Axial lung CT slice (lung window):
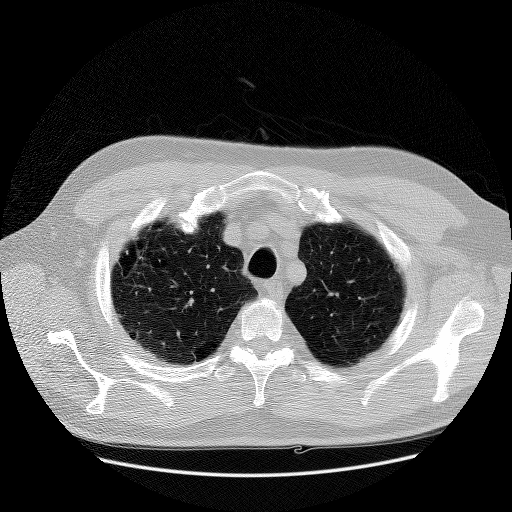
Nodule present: no